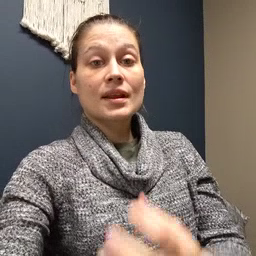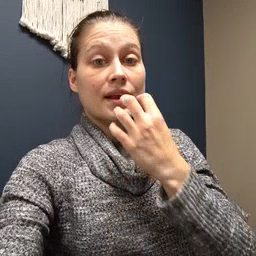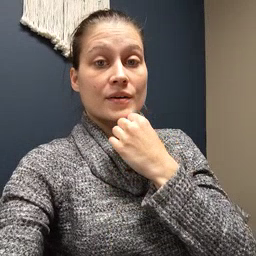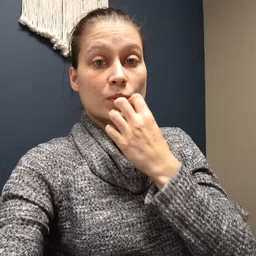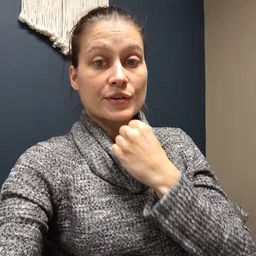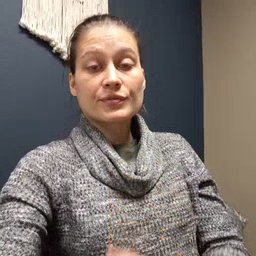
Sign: underwear